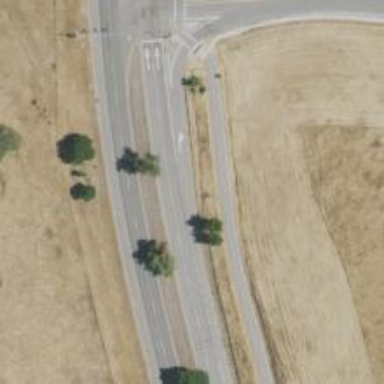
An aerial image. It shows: Expressway with asphalt surface categorized as trunk highway.